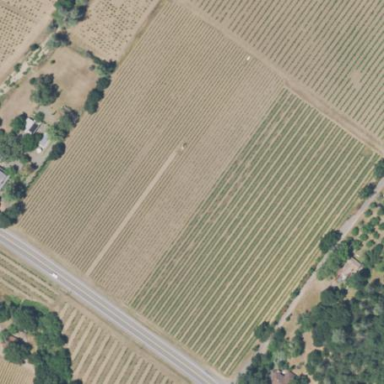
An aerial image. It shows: Vineyard with grape crops.